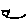
Label: cat